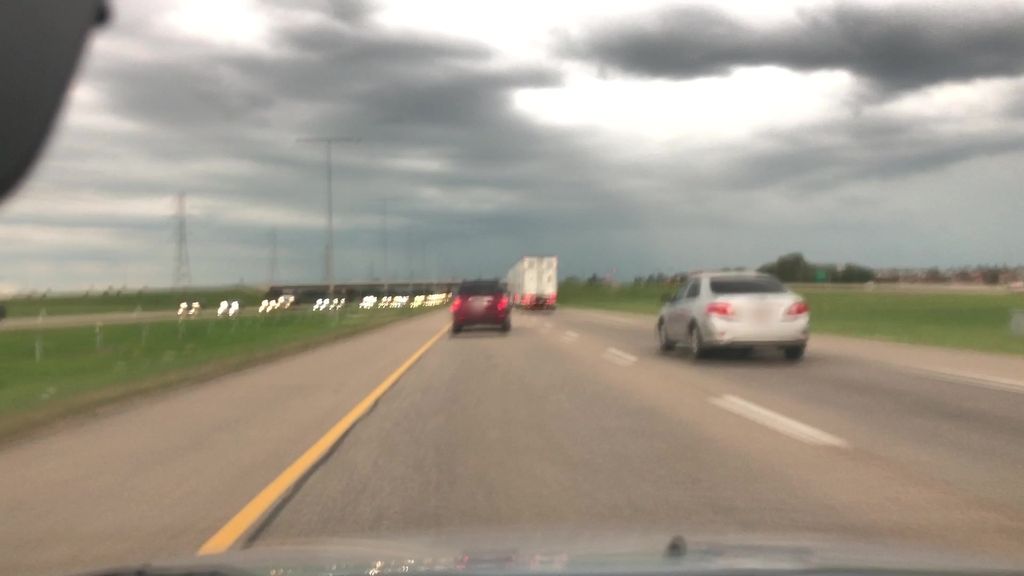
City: edmonton